Question: I got this error in my xml file in the layout folder. I changed it to android:text="@string/x" but then it shows this on the buttons:
Here is my main_menu.xml:
'''
<LinearLayout xmlns:android="http://schemas.android.com/apk/res/android"
android:layout_width="150dp"
android:layout_height="match_parent"
android:layout_marginLeft="100dp"
android:orientation="vertical" >
<TextView
android:id="@+id/menu"
android:layout_width="wrap_content"
android:layout_height="wrap_content"
android:text="Menu" //warning here
android:textAppearance="?android:attr/textAppearanceLarge" />
<Button
android:id="@+id/one_player"
android:layout_width="115dp"
android:layout_height="wrap_content"
android:layout_marginTop="20dp"
android:text="1player" />//warning here
<Button
android:id="@+id/two_player"
android:layout_width="115dp"
android:layout_height="wrap_content"
android:layout_marginTop="20dp"
android:text="2players" />//warning here
<Button
android:id="@+id/exit_game"
android:layout_width="wrap_content"
android:layout_marginTop="20dp"
android:layout_height="115dp"
android:text="exitgame" />//warning here
</LinearLayout>
'''
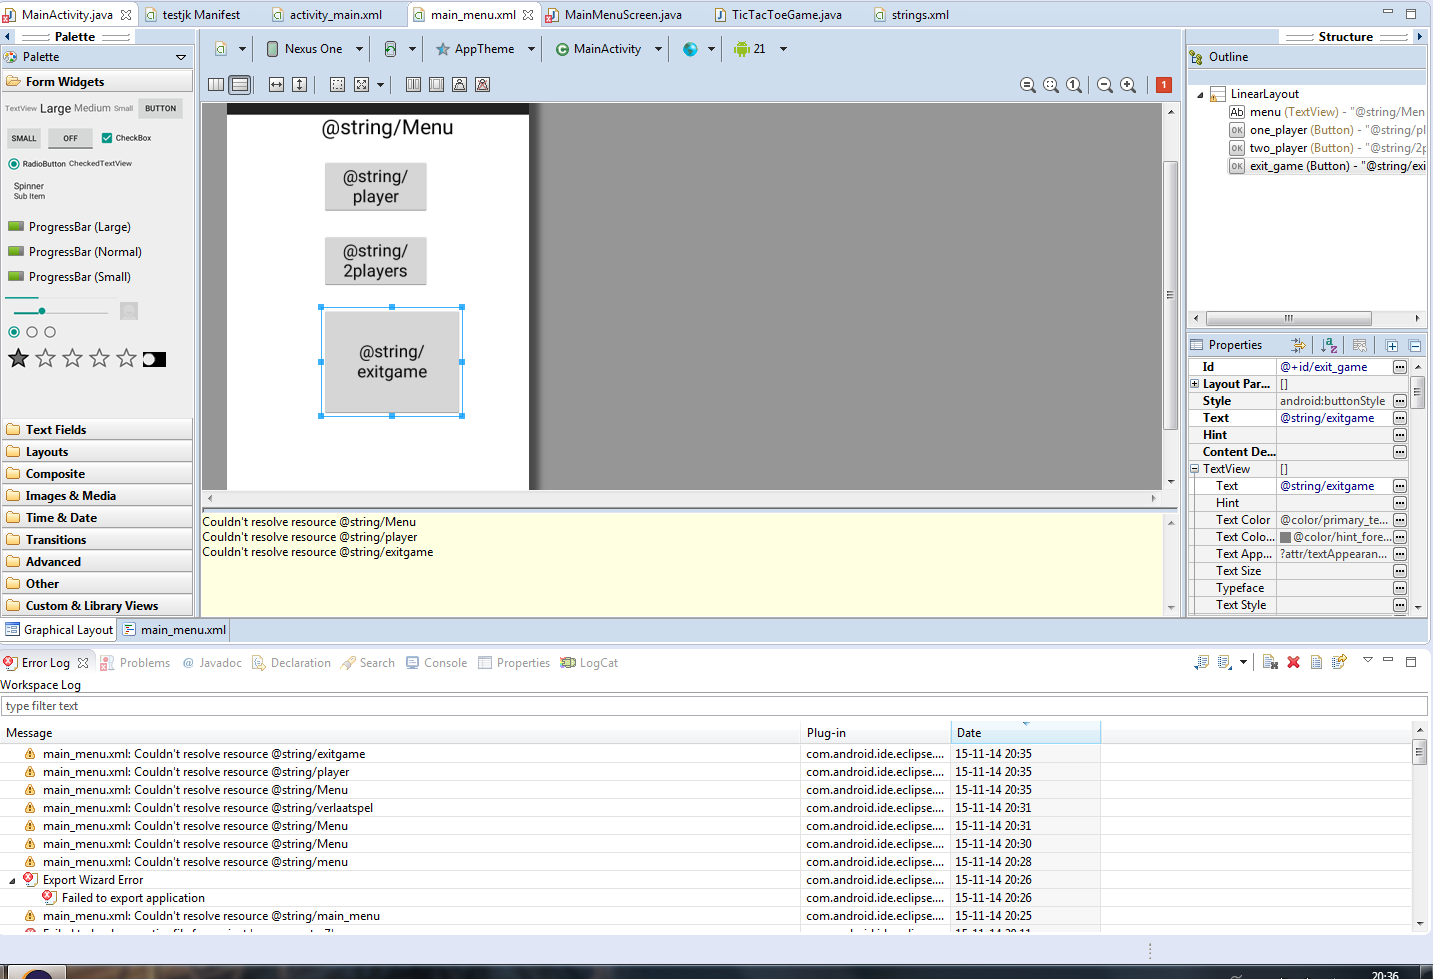
Answer: You need to define strings under res->values->string.xml
'''
<?xml version="1.0" encoding="utf-8"?>
<resources>
<string
name="player_1"
1player</string>
</resources>
'''
In this way you can refer the string value in you xml layout file under any view by:-
'''
<Button
android:id="@+id/one_player"
android:layout_width="115dp"
android:layout_height="wrap_content"
android:layout_marginTop="20dp"
android:text="@string/player_1" />
'''
You can refer the <URL> for more details about how to declair strings in resources.